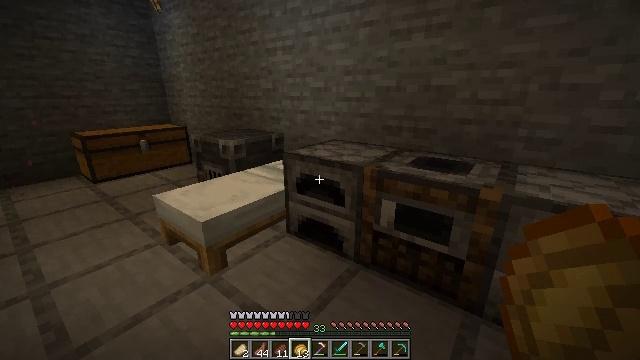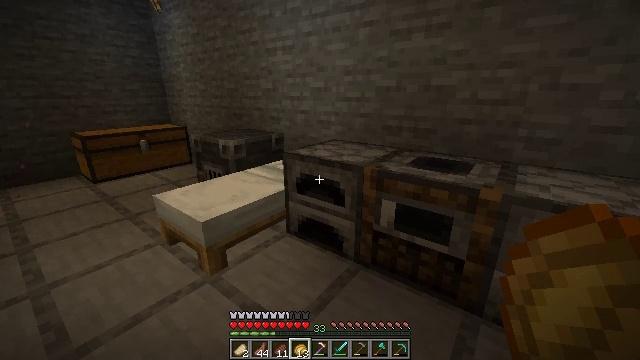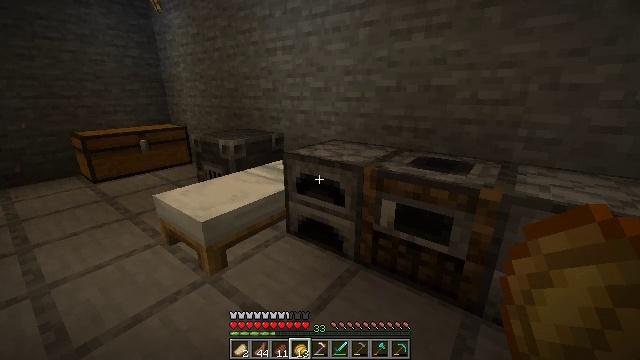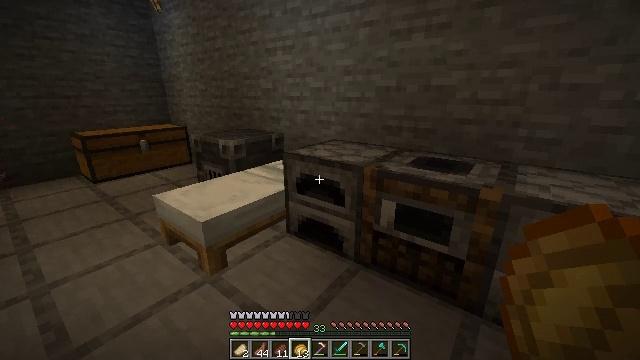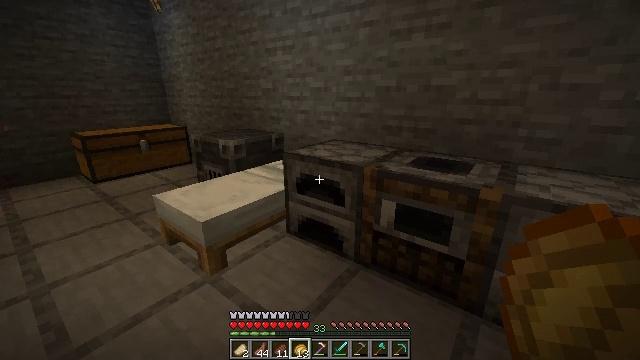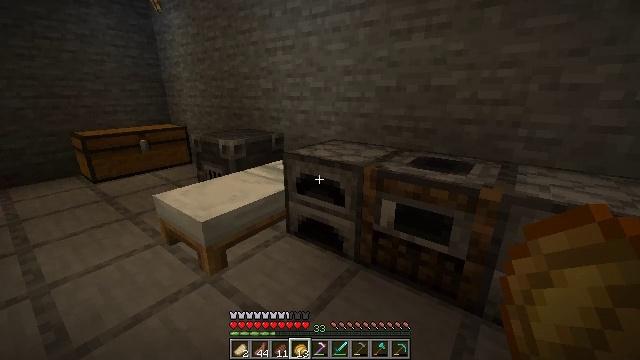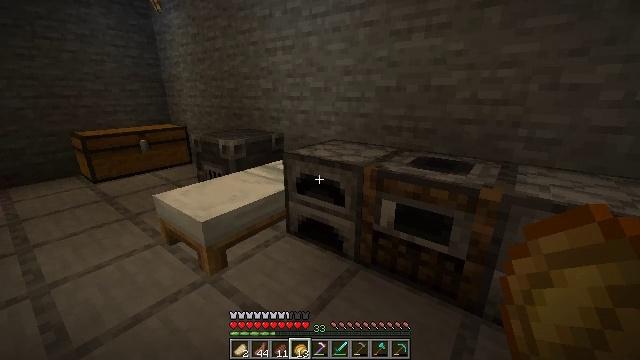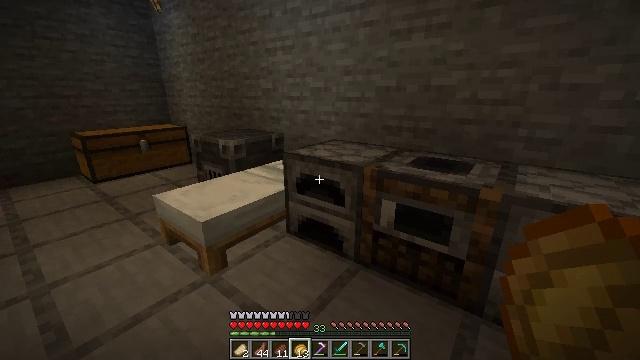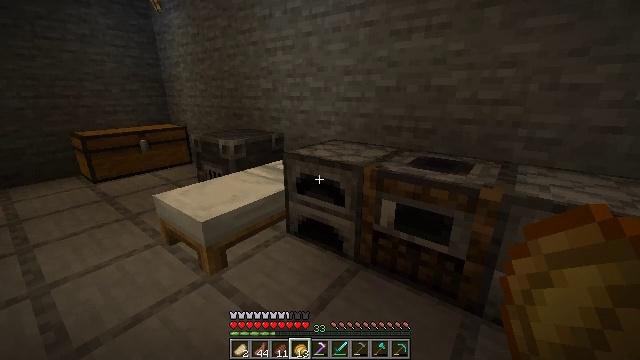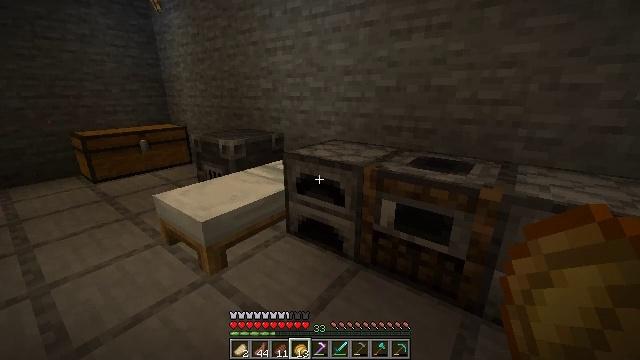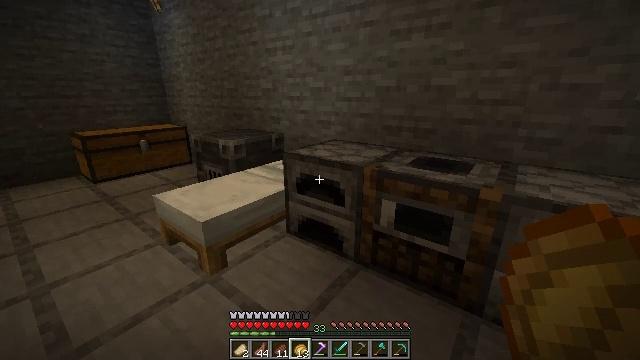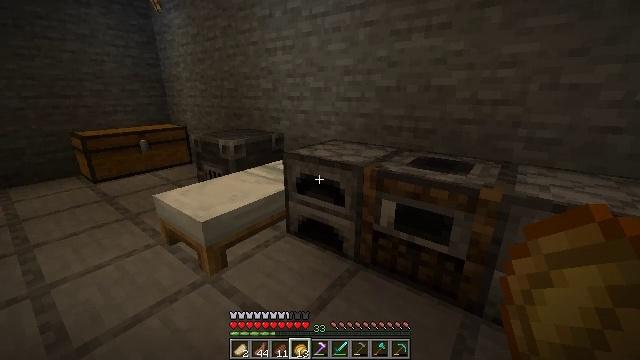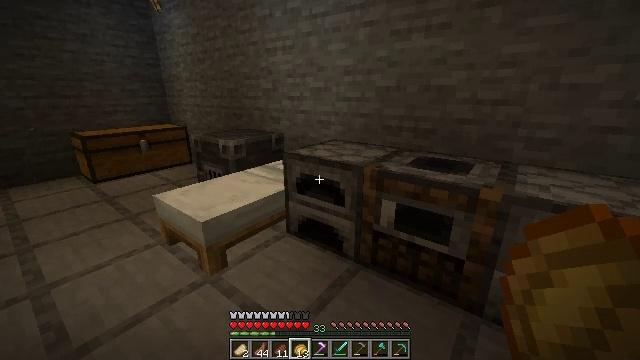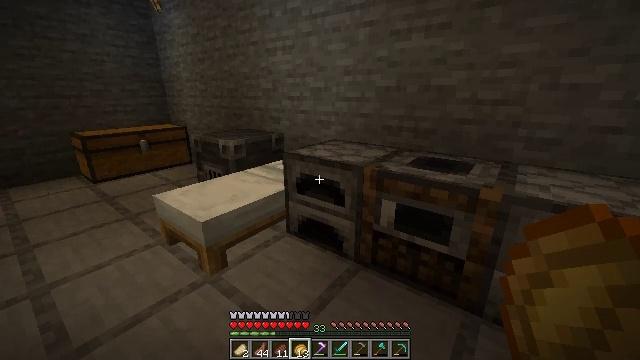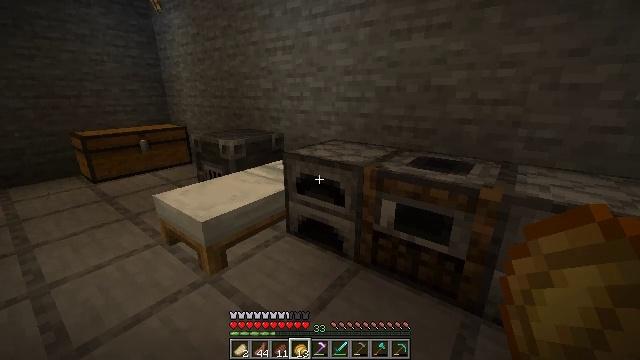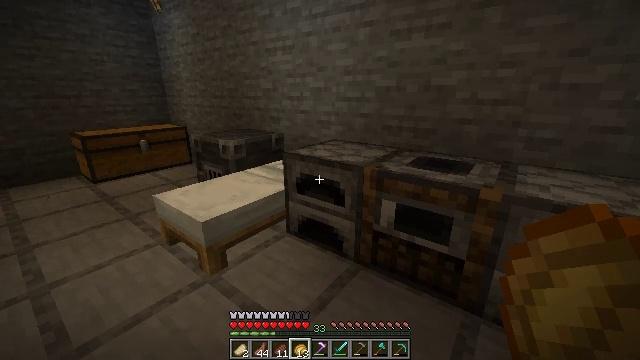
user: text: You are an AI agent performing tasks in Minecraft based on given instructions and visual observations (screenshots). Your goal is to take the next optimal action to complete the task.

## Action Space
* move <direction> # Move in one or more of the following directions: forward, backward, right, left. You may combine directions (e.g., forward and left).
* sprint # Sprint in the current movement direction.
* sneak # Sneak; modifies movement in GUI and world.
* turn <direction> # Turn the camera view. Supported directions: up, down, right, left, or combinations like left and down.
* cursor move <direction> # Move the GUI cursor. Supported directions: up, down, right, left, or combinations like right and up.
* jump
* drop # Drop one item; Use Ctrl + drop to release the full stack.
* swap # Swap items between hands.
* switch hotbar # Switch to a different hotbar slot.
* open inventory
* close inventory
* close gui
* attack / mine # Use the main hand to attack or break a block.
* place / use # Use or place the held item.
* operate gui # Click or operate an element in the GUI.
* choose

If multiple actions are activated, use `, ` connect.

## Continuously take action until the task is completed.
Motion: motion action
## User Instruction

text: Retrieve carrots by attacking the plant.
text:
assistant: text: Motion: no_op
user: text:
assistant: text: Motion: no_op
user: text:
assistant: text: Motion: no_op
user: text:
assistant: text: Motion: no_op
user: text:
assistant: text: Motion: no_op
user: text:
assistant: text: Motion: no_op
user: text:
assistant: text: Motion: no_op
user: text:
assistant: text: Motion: no_op
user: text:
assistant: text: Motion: no_op
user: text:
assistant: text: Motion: no_op
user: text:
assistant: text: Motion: no_op
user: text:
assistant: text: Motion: no_op
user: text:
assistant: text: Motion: no_op
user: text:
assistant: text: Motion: no_op
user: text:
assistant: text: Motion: no_op
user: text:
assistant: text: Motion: no_op
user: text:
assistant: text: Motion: no_op
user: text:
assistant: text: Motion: no_op
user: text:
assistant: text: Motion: no_op
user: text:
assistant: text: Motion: no_op
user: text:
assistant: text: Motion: no_op
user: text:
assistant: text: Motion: no_op
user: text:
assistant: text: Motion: no_op
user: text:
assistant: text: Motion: no_op
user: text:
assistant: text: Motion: no_op
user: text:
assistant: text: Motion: no_op
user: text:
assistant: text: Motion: no_op
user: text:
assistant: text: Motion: no_op
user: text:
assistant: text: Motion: no_op
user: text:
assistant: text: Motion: no_op